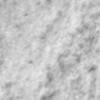
Label: no_change